Field crop: maize
Growth stage: 2
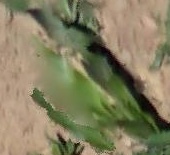
Species: maize